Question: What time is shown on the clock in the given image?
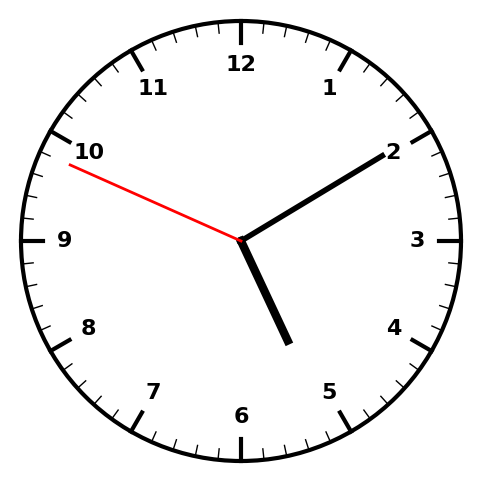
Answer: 05:09:49